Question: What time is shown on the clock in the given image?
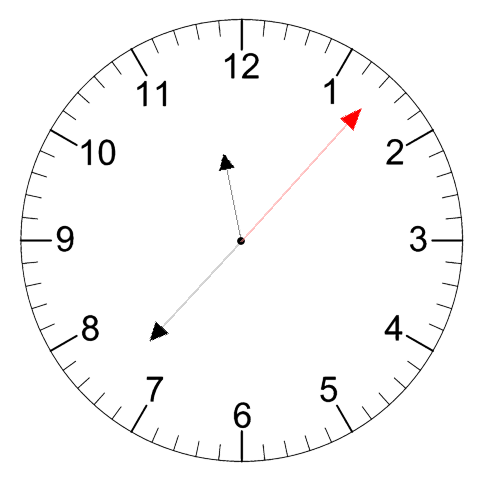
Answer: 11:37:07